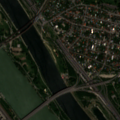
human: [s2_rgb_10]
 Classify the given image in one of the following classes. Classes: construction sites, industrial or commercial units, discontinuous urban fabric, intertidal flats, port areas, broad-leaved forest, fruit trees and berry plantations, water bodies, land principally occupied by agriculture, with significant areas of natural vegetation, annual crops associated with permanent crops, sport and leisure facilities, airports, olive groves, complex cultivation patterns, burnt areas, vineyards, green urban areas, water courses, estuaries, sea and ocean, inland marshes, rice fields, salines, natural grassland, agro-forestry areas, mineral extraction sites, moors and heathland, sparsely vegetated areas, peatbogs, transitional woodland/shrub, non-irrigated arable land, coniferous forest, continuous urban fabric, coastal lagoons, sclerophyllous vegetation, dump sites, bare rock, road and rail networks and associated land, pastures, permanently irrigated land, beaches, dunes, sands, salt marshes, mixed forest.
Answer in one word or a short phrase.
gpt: discontinuous urban fabric, green urban areas, water courses, water bodies